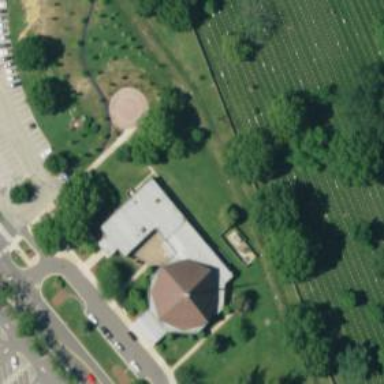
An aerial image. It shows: Chapel that serves as place of worship.